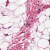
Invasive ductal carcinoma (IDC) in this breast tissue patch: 0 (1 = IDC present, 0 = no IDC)